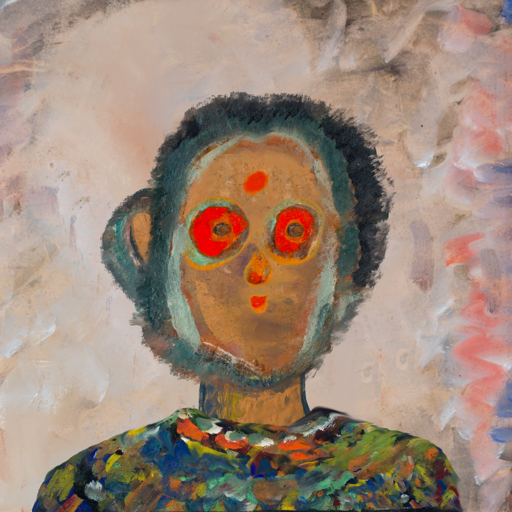
Background: Roy_Bahadur, Head And Neck Front: In_The_Sun, Face Front: Sisters, Bust: An_Impression, Hair Front: Boggyland, Head Accessory: Blank, Second Necklace: Blank, Necklace: Blank, Baby: Blank